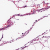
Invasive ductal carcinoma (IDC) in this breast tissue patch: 0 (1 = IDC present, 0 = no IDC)